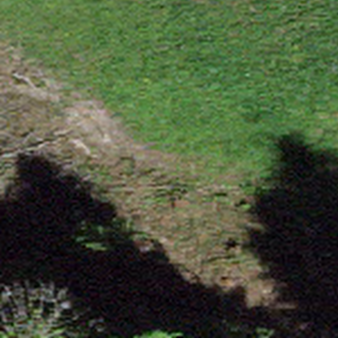
Label: other